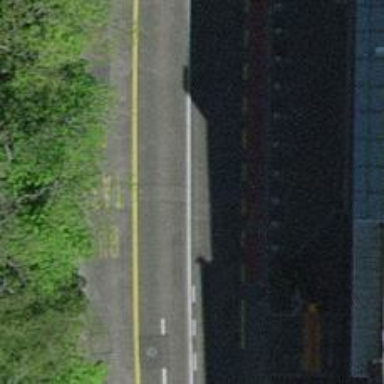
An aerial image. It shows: Asphalt secondary road with lane designated for buses on the left and shared bus and cycle lane on the left side.